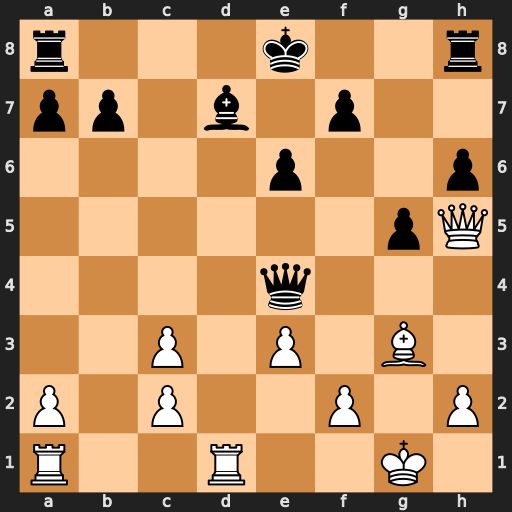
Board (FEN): r3k2r/pp1b1p2/4p2p/6pQ/4q3/2P1P1B1/P1P2P1P/R2R2K1
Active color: w
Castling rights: kq
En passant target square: -
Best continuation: Rxd7 Kxd7 Qxf7+ Kc6 Qc7+